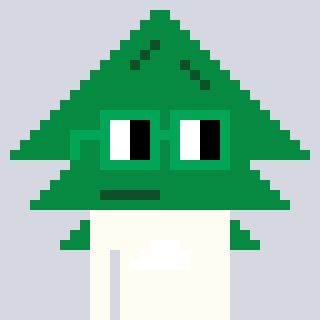
a pixel art character with square green glasses, a fir-shaped head and a grayscale-colored body on a cool background